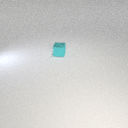
small cyan metal cube